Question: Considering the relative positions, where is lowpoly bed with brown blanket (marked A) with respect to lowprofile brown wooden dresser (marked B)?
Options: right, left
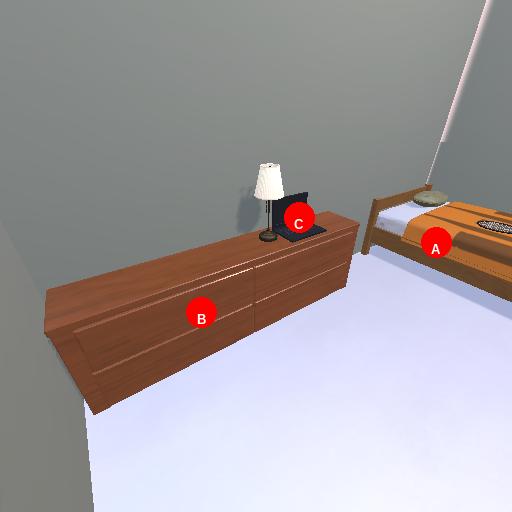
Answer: right